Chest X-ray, AP view. Patient: 69 years old, sex M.
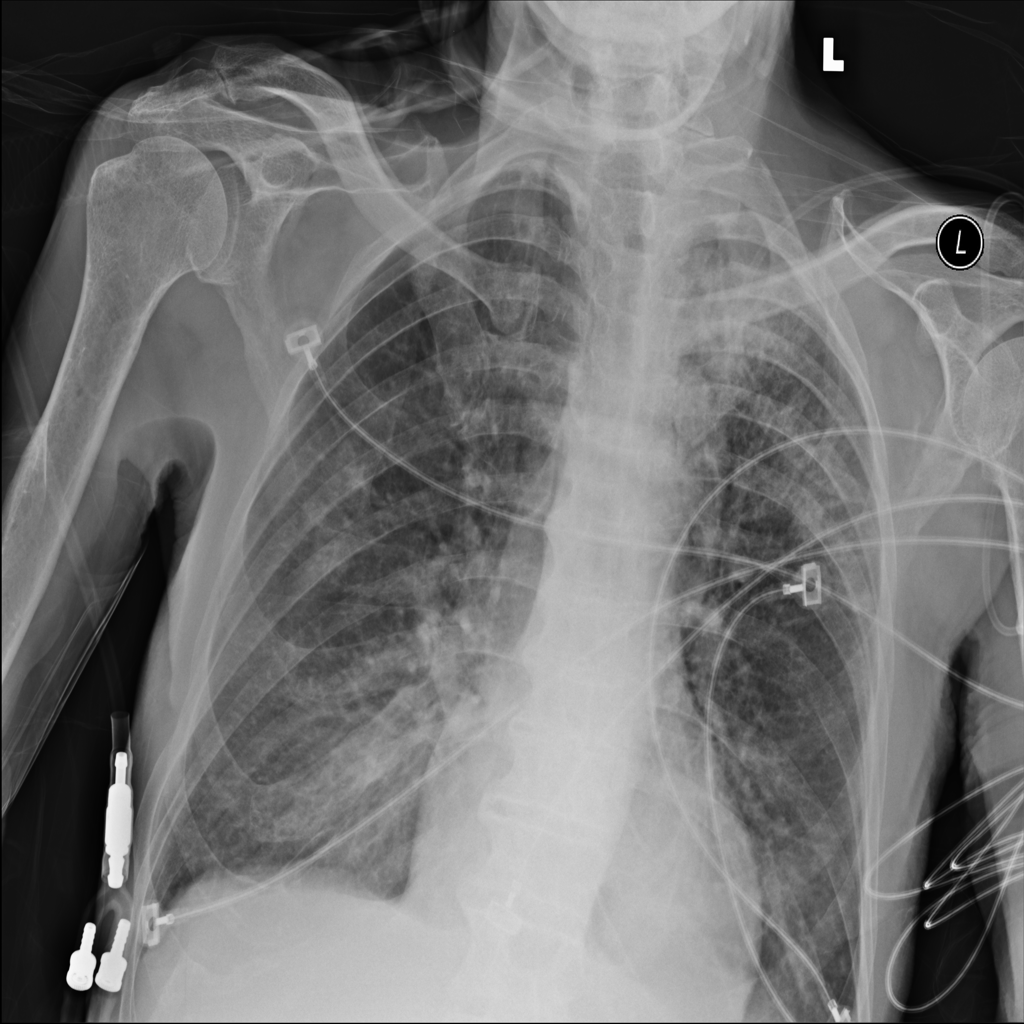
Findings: Consolidation, Infiltration, Nodule